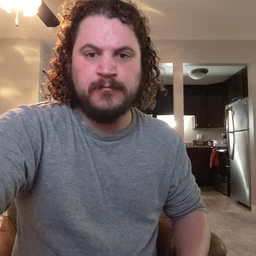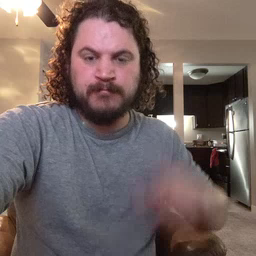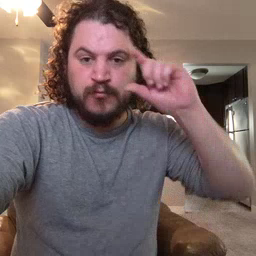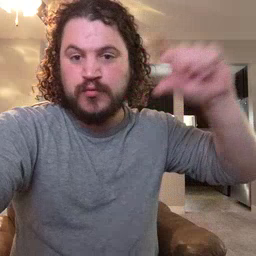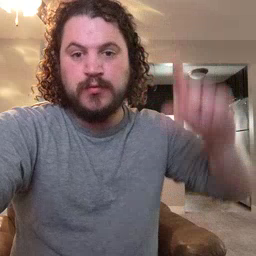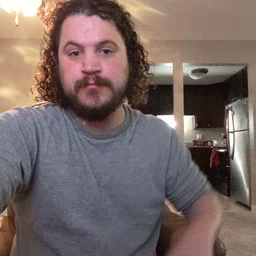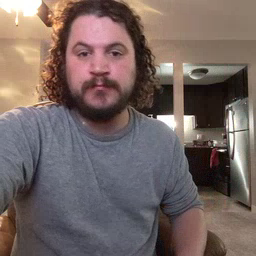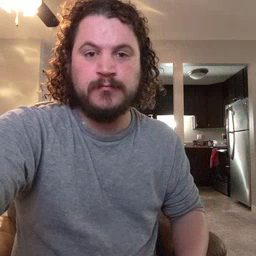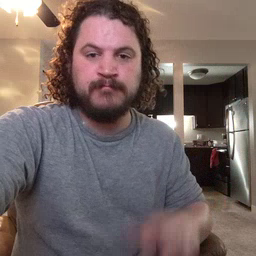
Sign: moon